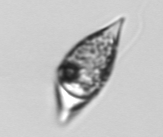
Label: Amphidinium